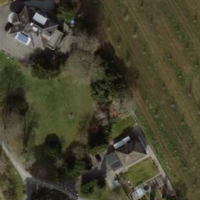
EUNIS habitat code: 53
Species observed at this site:
Parus major
Erithacus rubecula